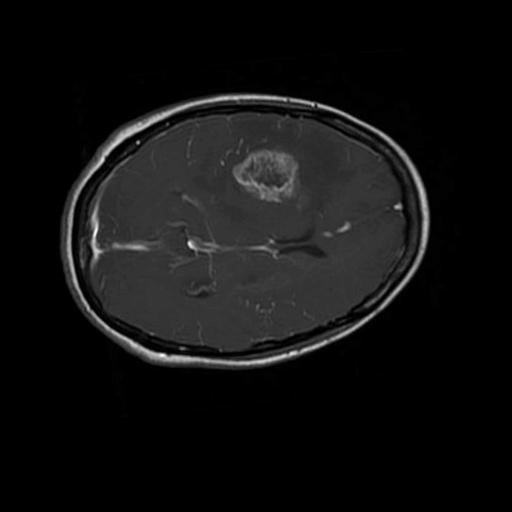
Label: brain_glioma